七年级 · 度量几何学
如图, 直线 1 上有 $\mathrm{A} 、 \mathrm{~B}$ 两点, $\mathrm{AB}=18 \mathrm{~cm}, \mathrm{O}$ 是线段 $\mathrm{AB}$ 上的一点, $\mathrm{OA}=2 \mathrm{OB}$.

(1) $\mathrm{OA}=$ \$ \qquad \$ $\mathrm{cm}, \mathrm{OB}=$ \$ \qquad \$ $\mathrm{cm}$.

(2) 若动点 $\mathrm{P}, \mathrm{Q}$ 分别从点 $\mathrm{A} 、 \mathrm{~B}$ 同时出发, 向右运动, 点 $\mathrm{P}$ 的速度为 $2 \mathrm{~cm} / \mathrm{s}$, 点 $\mathrm{Q}$ 的速度为 $1 \mathrm{~cm} / \mathrm{s}$. 设运动时间为 $\mathrm{ts}$, 当点 $\mathrm{P}$ 与点 $\mathrm{Q}$ 重合时, $P, Q$ 两点停止运动. 当 $\mathrm{t}$ 为何值时, $2 O P-O Q=$ $3 \mathrm{~cm} ?$
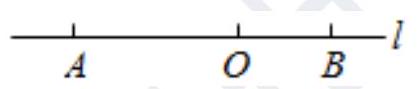
答案: (1) $12 ; 6$

(2) 解: (1)当点 $P$ 在点 $O$ 左边时, $2(12-2 t)-(6+t)=3, t=3$,

当点 $P$ 在点 $O$ 右边时, $2(2 t-12)-(6+t)=3, t=11$,

$\therefore \mathrm{t}=3 \mathrm{~s}$ 或 $11 \mathrm{~s}$ 时, $2 \mathrm{OP}-\mathrm{OQ}=3 \mathrm{~cm}$.
解析: (1) $\because \mathrm{AB}=18 \mathrm{~cm}, \mathrm{OA}=2 \mathrm{OB}$,

$\therefore 2 \mathrm{OB}+\mathrm{OB}=18 \mathrm{~cm}$,

$\therefore \mathrm{OB}=6 \mathrm{~cm}, \mathrm{OA}=12 \mathrm{~cm}$,

故答案分别为 12,6 .